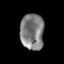
Tissue: prostate
Cell type: Myeloid cells
Senescence score: 0.3476
Nuclear area (px): 839
Mean DAPI intensity: 127.041